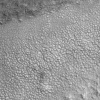
Atmospheric dust classification: not_dusty